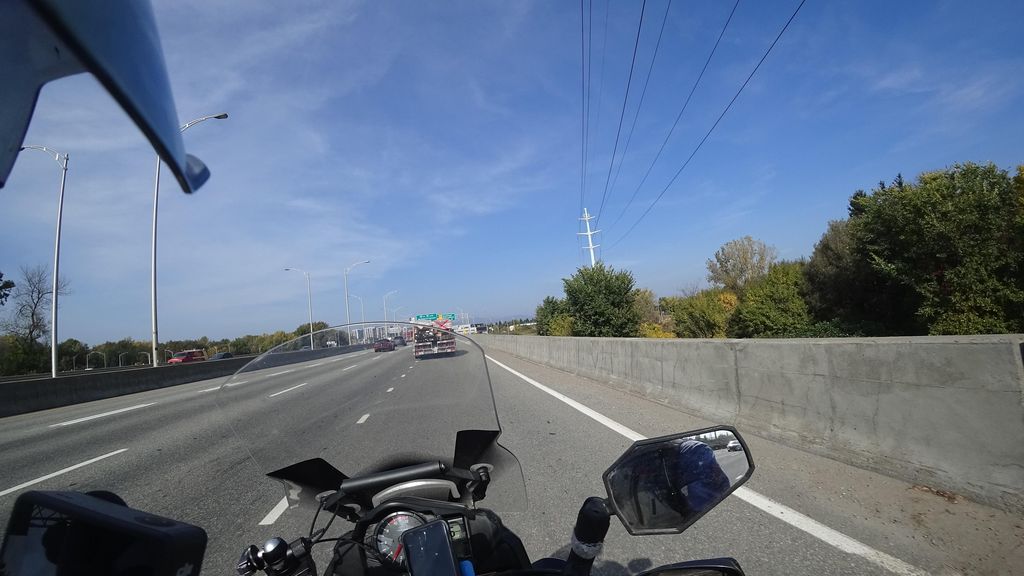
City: quebec_city